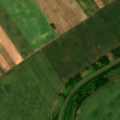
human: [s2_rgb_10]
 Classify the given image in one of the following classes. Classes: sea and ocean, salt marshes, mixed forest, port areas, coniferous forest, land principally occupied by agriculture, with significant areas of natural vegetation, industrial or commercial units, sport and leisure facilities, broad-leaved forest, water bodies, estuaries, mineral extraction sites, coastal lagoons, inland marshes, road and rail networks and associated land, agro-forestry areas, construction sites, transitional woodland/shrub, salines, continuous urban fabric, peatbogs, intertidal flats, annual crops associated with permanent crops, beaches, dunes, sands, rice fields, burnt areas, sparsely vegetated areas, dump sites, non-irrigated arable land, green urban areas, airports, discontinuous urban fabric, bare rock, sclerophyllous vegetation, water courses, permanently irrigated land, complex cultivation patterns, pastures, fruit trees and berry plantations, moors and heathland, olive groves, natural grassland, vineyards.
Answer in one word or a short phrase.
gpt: non-irrigated arable land, transitional woodland/shrub